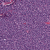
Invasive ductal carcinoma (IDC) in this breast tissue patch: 1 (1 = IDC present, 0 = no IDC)